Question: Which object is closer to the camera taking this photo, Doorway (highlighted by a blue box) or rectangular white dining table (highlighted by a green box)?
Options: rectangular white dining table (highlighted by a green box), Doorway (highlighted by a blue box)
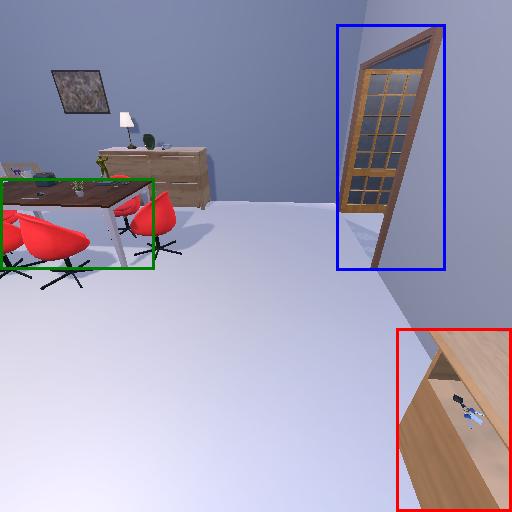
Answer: rectangular white dining table (highlighted by a green box)